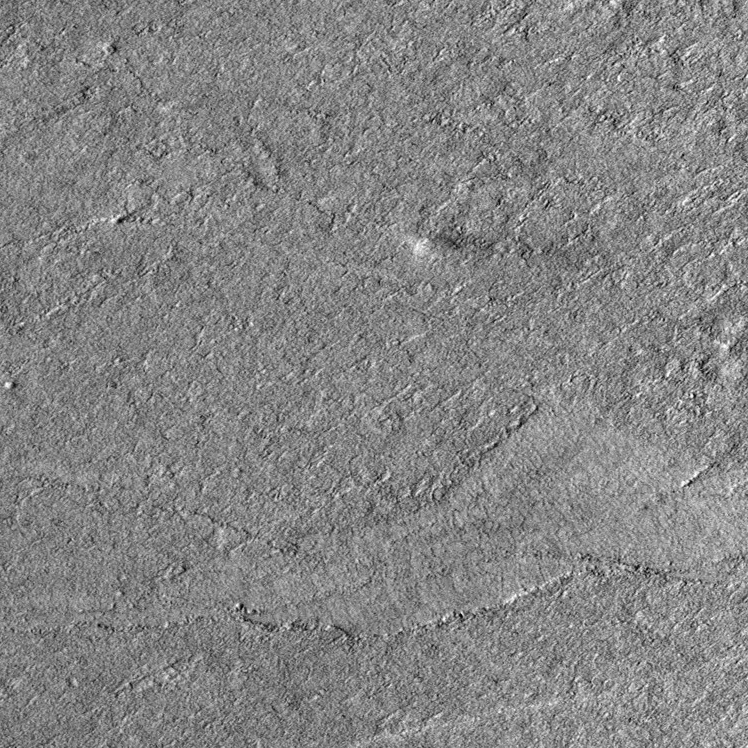
Label: dustdevil